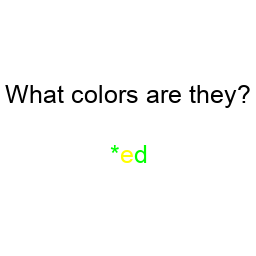
Color: lime, yellow, lime
Color name shown: red
Background color: white
Question text color: black